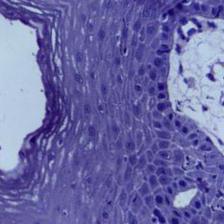
Diagnosis: Normal